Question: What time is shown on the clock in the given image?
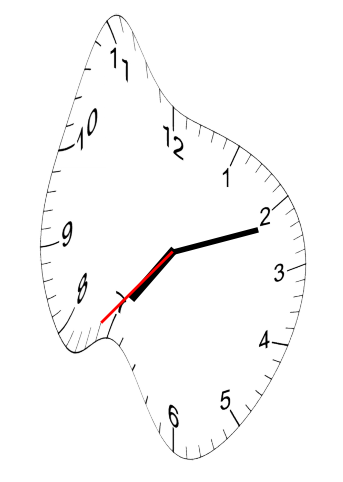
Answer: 07:11:37